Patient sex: M
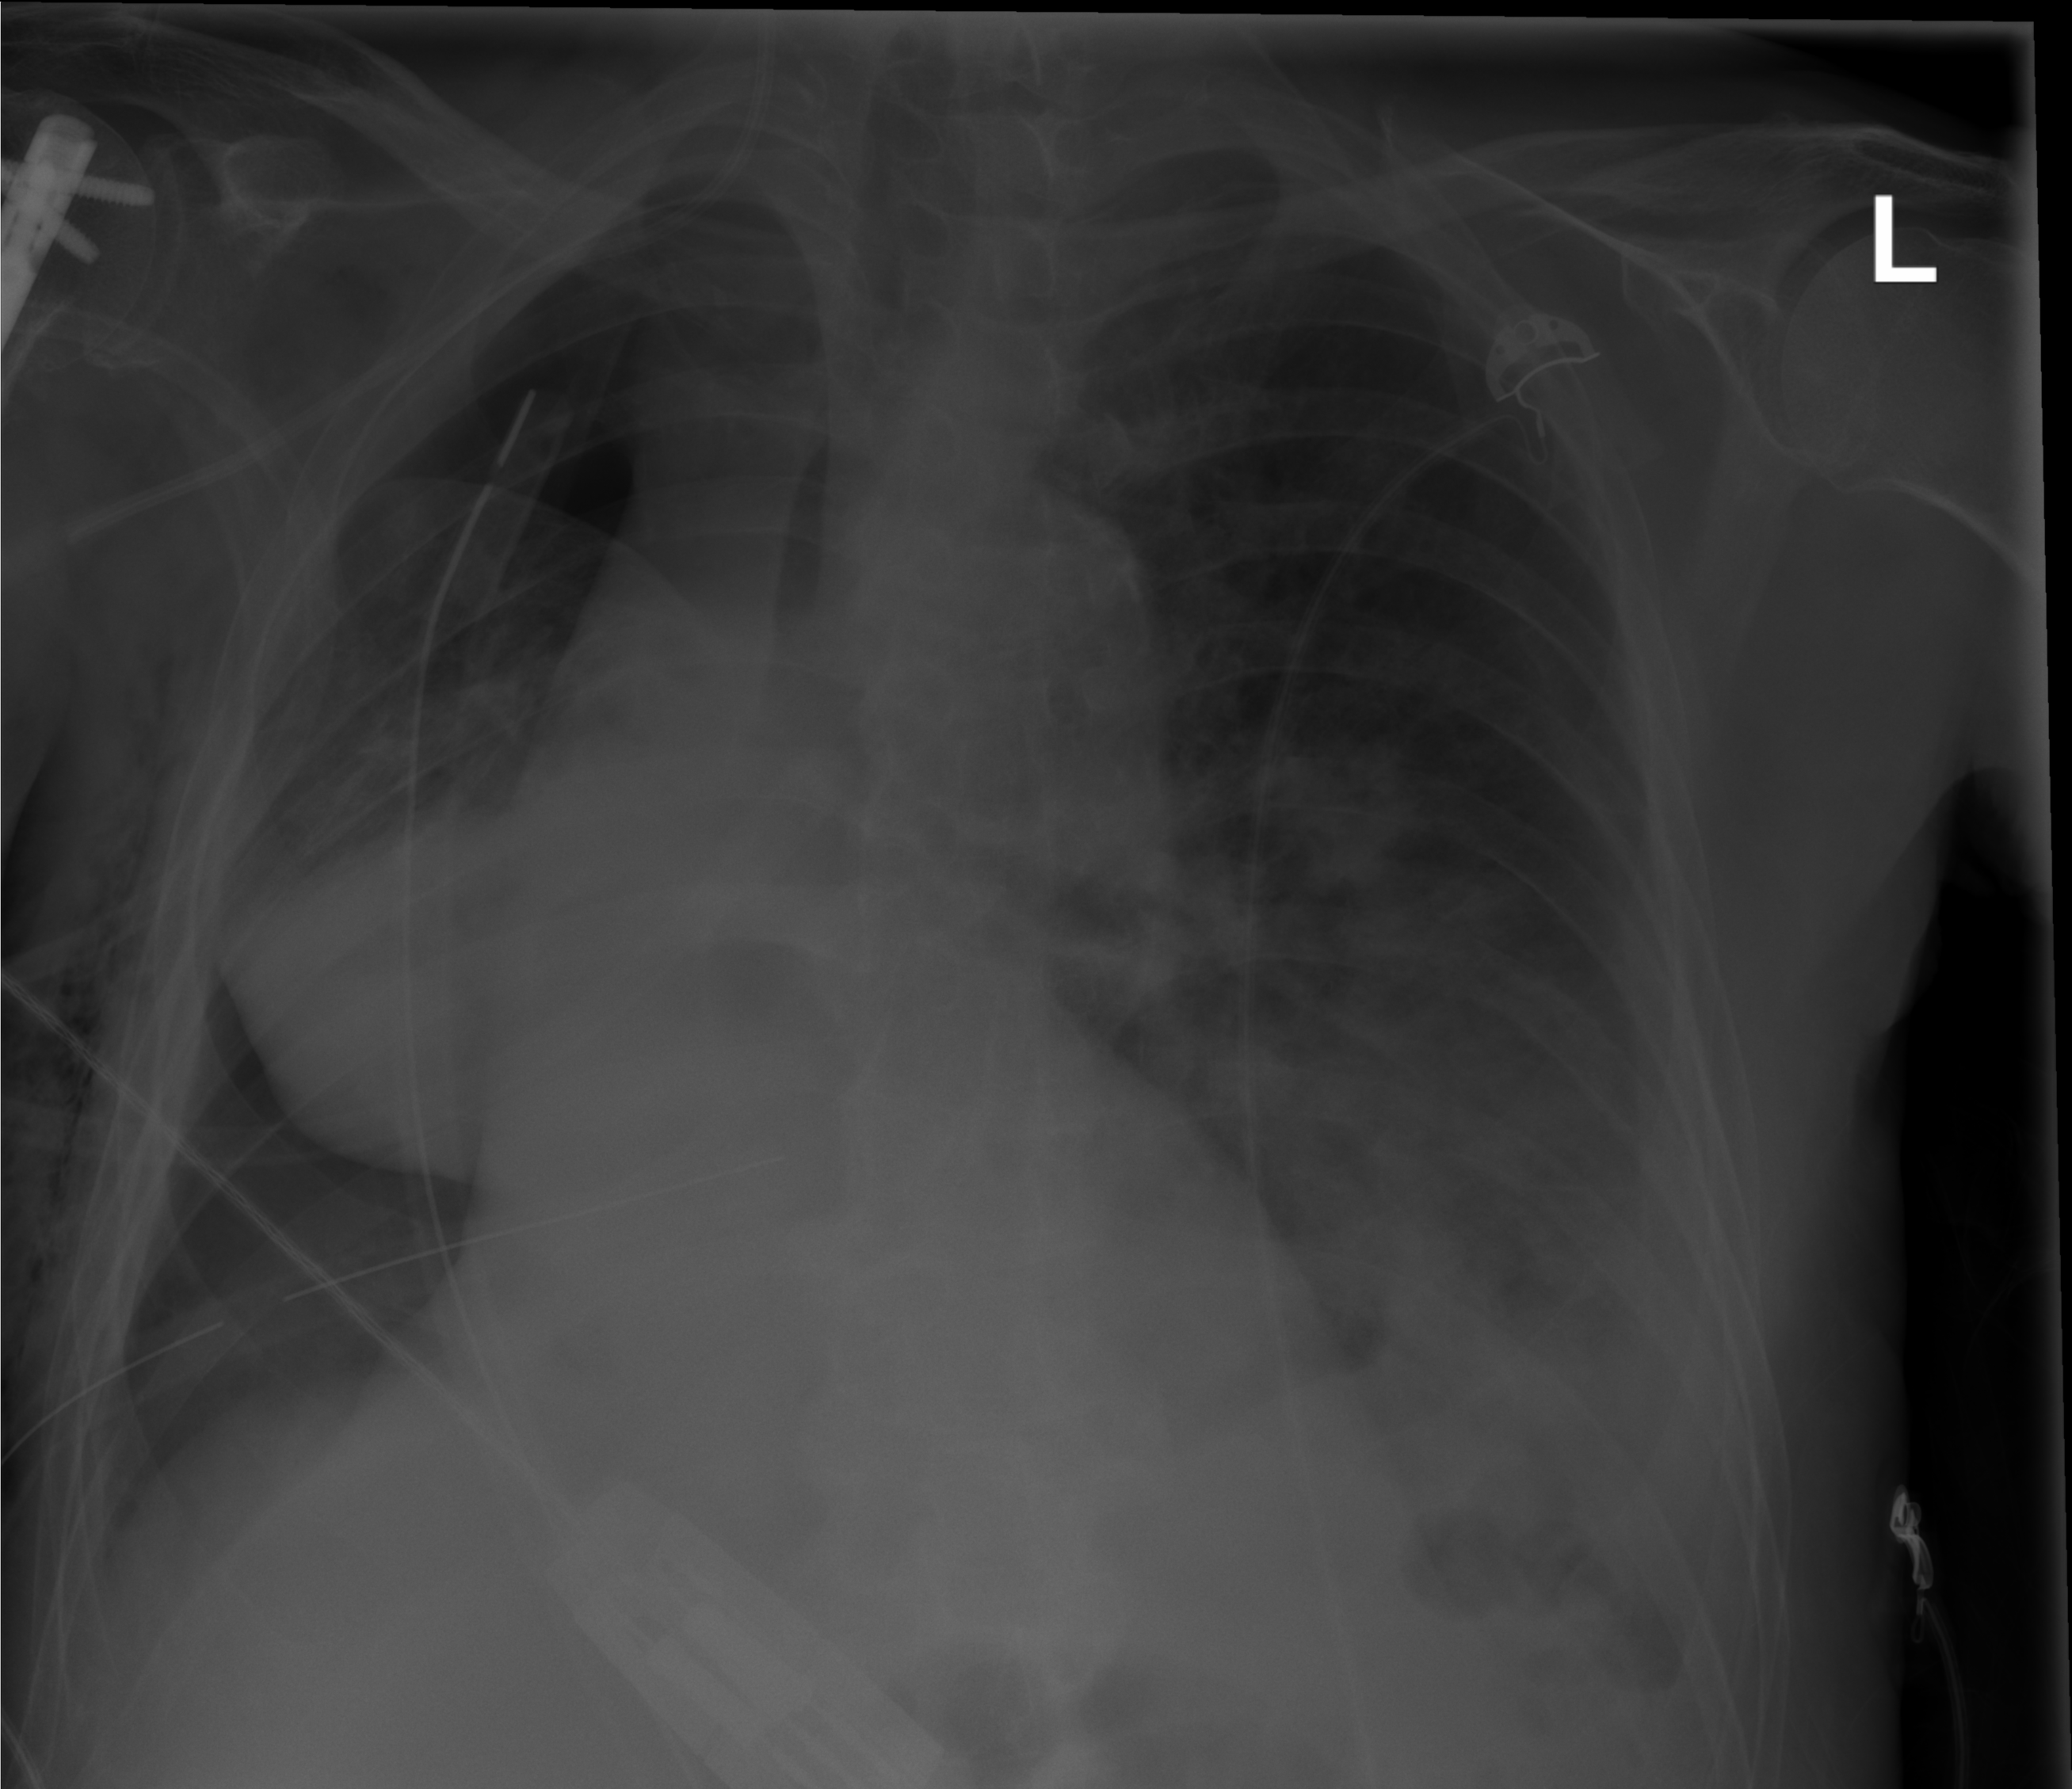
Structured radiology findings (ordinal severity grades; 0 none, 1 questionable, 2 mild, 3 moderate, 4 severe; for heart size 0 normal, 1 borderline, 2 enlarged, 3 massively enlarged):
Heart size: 2
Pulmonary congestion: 0
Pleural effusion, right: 2
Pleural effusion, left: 2
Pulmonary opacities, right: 2
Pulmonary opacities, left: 3
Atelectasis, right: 3
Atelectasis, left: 2